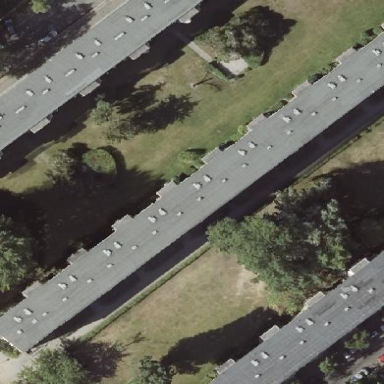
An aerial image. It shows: Building with apartments and flat roof.